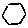
Label: hexagon